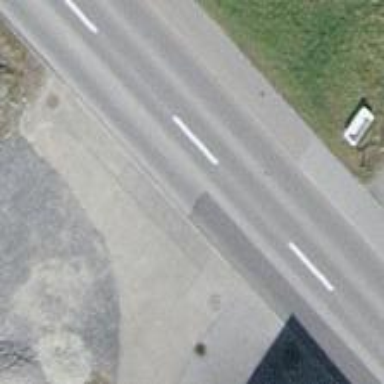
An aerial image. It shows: Tertiary road with asphalt surface.